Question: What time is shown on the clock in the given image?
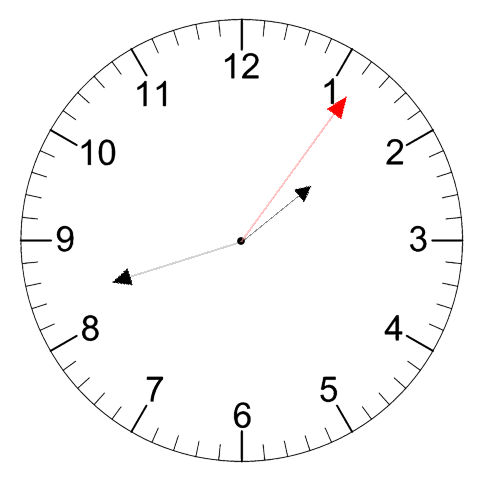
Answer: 01:42:06